Field crop: maize
Growth stage: 2
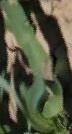
Species: maize